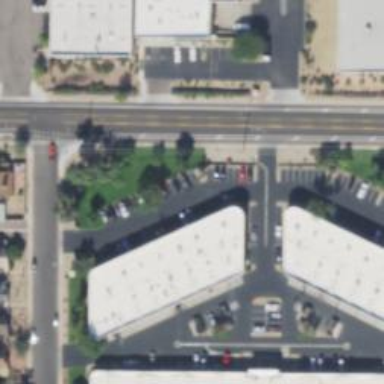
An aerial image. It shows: Commercial building.